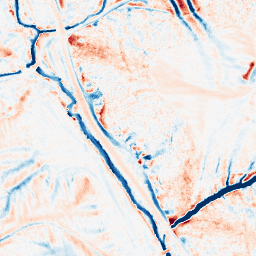
Category: edge_preserving
Decomposition family: median
Decomposition parameters: size: 15
Upsampling method: sinc_blackman
Upsampling parameters: scale: 2
kernel_size: 16
Upsampling scale: 2